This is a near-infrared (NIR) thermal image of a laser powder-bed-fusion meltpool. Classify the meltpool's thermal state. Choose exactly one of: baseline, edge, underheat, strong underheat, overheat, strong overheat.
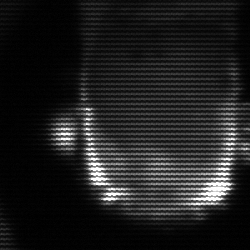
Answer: baseline